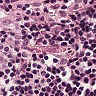
Metastatic tissue present: no